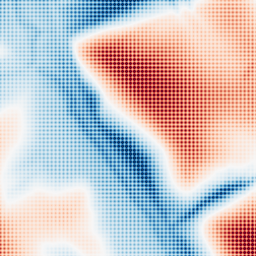
Category: multiscale
Decomposition family: dog
Decomposition parameters: sigma_low: 2
sigma_high: 50
Upsampling method: sinc_blackman
Upsampling parameters: scale: 4
kernel_size: 4
Upsampling scale: 4